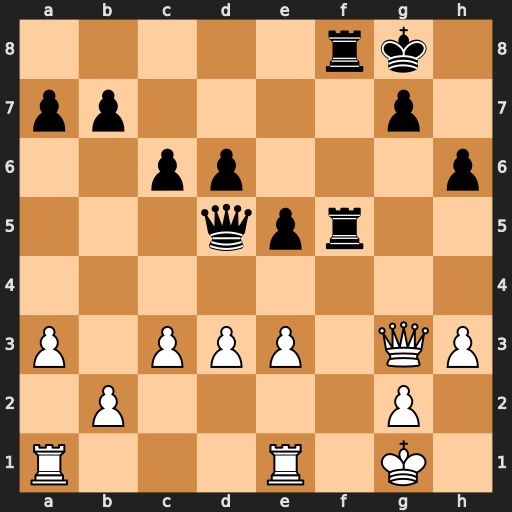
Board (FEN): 5rk1/pp4p1/2pp3p/3qpr2/8/P1PPP1QP/1P4P1/R3R1K1
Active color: w
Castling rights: -
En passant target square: -
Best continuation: e4 Qc5+ d4 exd4 exf5